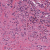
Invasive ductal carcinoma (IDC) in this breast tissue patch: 1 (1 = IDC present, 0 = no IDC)